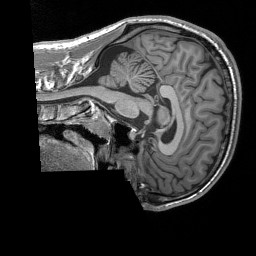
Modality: T1w
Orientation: sagittal
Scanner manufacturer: siemens
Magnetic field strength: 3 T
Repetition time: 1.76 s
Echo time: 0.0022 s